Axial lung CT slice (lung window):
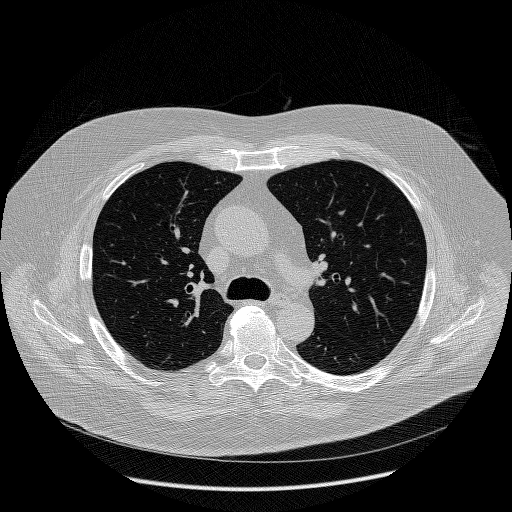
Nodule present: no